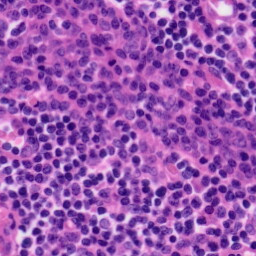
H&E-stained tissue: Tonsil